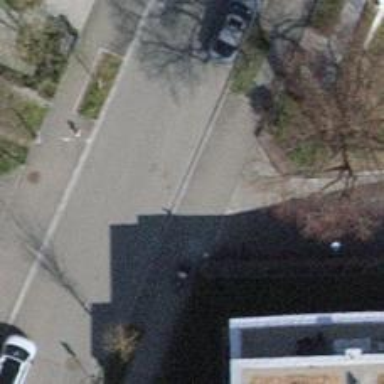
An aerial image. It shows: Footway with sett surface.